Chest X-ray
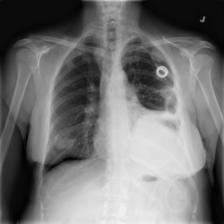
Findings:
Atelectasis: negative
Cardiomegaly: negative
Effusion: negative
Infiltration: negative
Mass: negative
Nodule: negative
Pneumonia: negative
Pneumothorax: negative
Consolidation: negative
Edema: negative
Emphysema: negative
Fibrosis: negative
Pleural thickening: negative
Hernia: negative